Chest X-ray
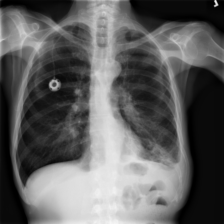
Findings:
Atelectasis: negative
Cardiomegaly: negative
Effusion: positive
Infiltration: negative
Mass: negative
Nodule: negative
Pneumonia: negative
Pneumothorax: negative
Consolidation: negative
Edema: negative
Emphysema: negative
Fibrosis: negative
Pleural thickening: negative
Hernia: negative